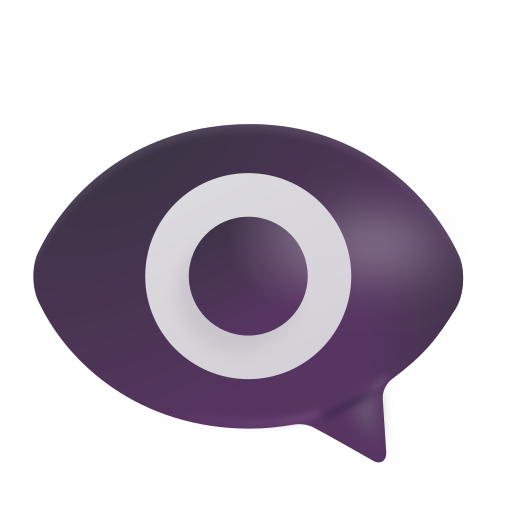
eye in speech bubble color